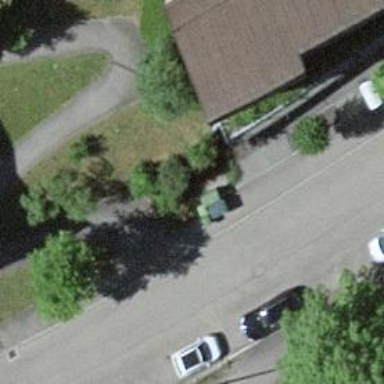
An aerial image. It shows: Kerb barrier.